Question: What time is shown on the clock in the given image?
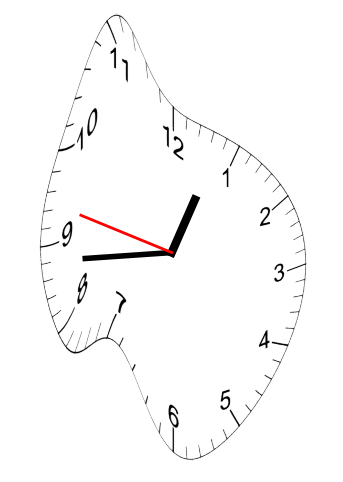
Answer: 12:43:47